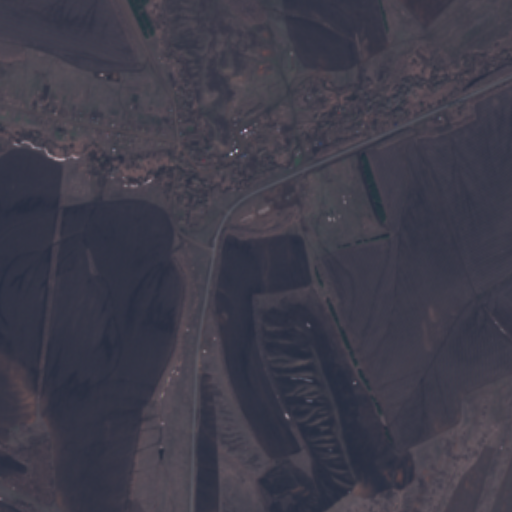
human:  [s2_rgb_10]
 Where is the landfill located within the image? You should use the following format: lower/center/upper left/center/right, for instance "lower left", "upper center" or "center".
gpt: The landfill is located in the upper left of the image.
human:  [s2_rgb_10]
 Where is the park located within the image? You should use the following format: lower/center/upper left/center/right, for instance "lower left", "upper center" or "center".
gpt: The park is located in the upper right of the image.
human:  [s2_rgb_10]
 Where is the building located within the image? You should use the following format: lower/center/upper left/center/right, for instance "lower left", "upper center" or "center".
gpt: There is no building in the image.